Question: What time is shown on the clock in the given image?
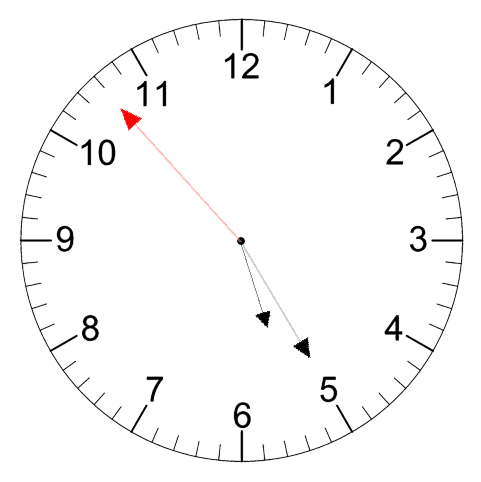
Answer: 05:24:53